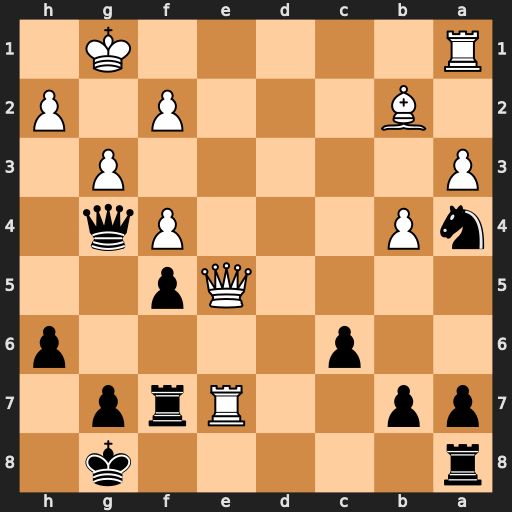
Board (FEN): r5k1/pp2Rrp1/2p4p/4Qp2/nP3Pq1/P5P1/1B3P1P/R5K1
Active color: b
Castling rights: -
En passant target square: -
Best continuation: Rxe7 Qxe7 Nxb2